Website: lowes
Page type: review-order
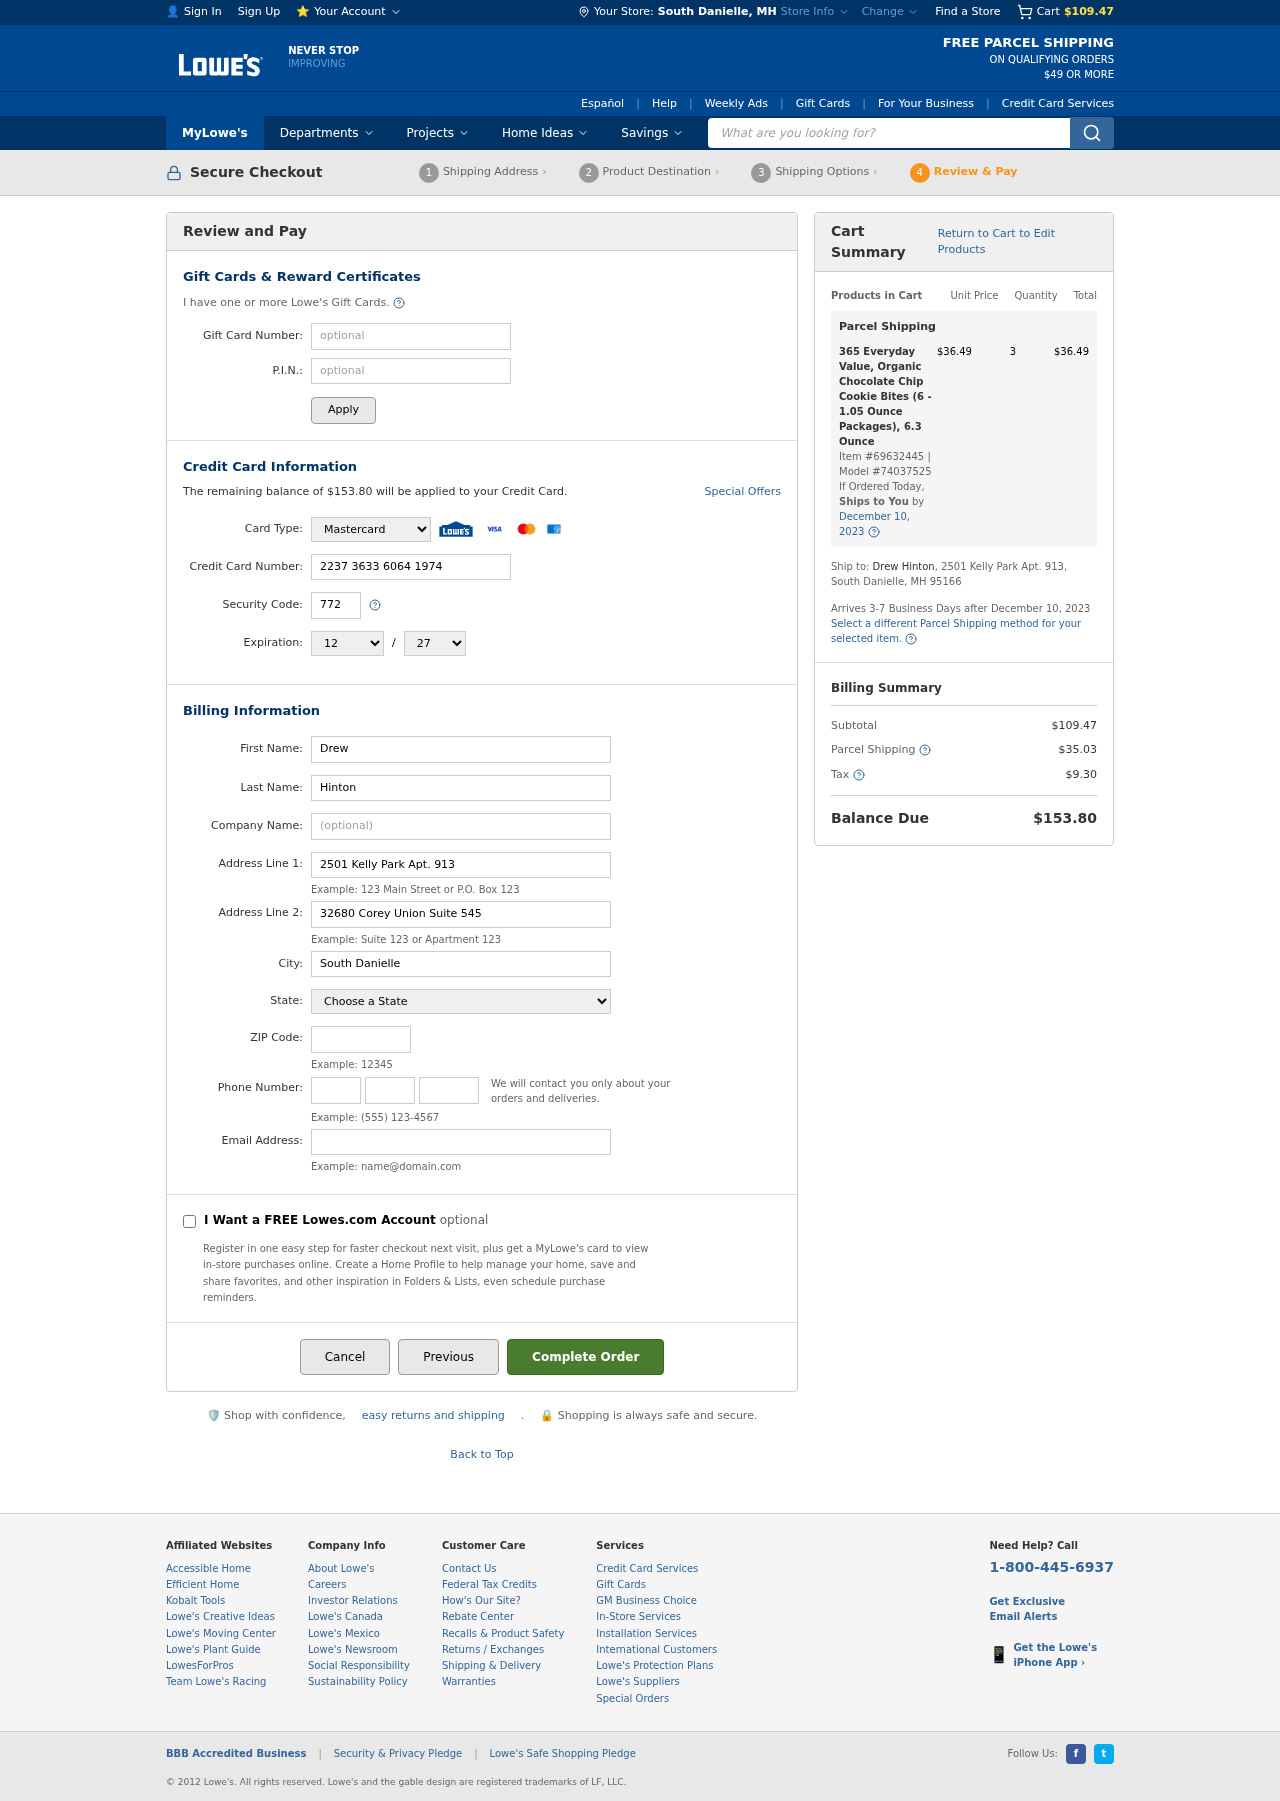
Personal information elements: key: PII_CARD_CVV
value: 772
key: PII_CARD_EXPIRY_MONTH
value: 12
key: PII_CARD_EXPIRY_YEAR
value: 27
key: PII_CARD_NUMBER
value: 2237 3633 6064 1974
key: PII_CARD_TYPE
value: Mastercard
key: PII_CITY
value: South Danielle
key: PII_CITY_STATE
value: South Danielle, MH
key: PII_EMAIL
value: drew_hinton@hotmail.com
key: PII_FIRSTNAME
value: Drew
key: PII_LASTNAME
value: Hinton
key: PII_PHONE_AREA
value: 882
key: PII_PHONE_PREFIX
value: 847
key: PII_PHONE_SUFFIX
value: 3316
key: PII_POSTCODE
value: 95166
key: PII_STATE
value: MH
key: PII_STREET
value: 2501 Kelly Park Apt. 913
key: PII_STREET2
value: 2501 Kelly Park Apt. 913
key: PII_STREET2
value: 32680 Corey Union Suite 545
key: PII_FULLNAME2
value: Drew Hinton
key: PII_CITY_STATE_ZIP2
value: South Danielle, MH 95166
Product elements: key: PRODUCT1_NAME
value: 365 Everyday Value, Organic Chocolate Chip Cookie Bites (6 - 1.05 Ounce Packages), 6.3 Ounce
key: PRODUCT1_PRICE
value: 36.49
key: PRODUCT1_QUANTITY
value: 3
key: PRODUCT1_ITEM_NUMBER
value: Item #69632445
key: PRODUCT1_MODEL_NUMBER
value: Model #74037525
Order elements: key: ORDER_SUBTOTAL
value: $109.47
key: ORDER_BALANCE_DUE
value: $153.80
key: ORDER_SHIPPING_DATE
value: December 10, 2023
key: ORDER_ITEM_TOTAL
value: $36.49
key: ORDER_SHIPPING_DATE2
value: December 10, 2023
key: ORDER_SHIPPING_COST
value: $35.03
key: ORDER_TAX
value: $9.30
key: ORDER_TOTAL
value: $153.80
Search elements: key: HEADER_SEARCH
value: What are you looking for?